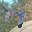
Label: 7